Земля из-за вращения вокруг своей оси сплющена со стороны полюсов. Поэтому расстояние от центра Земли до полюсов (полярный радиус) меньше расстояния от центра Земли до экватора (экваториальный радиус).
Оцените отношение разности экваториального и полярного радиусов к среднему радиусу Земли $R=6370~км$. Землю считать жидким телом, окруженным тонкой эластичной оболочкой в виде земной коры.
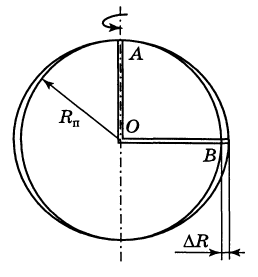
Решение: Пусть давление в центре Земли $p$. Рассмотрим два тонких столба жидкости $O A$ и $O B$ сечением $S$ и длиной $R_{п}$ (полярный радиус), расположенных вдоль оси вращения Земли и в экваториальной плоскости (см. рисунок).  Оценочно будем считать, что они притягиваются к центру Земли с одинаковой силой $F$. Условие равновесия столба $O A$: $F=p S$. На столб $O B$ давит «довесок» толщиной $\Delta R$. Центр масс столба $O B$ движется с ускорением$a=\left(\frac{2 \pi}{T}\right)^{2} \frac{R_{п}}{2}$, где $T=24~ч$. По второму закону Ньютона$$F-p S+\rho g S \Delta R=\rho S R_{п} a.$$Из записанных уравнений с учетом того, что замена $R_{п}$ на $R$ мало изменит числовой ответ, получаем$$\frac{\Delta R}{R}=\left(\frac{2 \pi}{T}\right)^{2} \frac{R}{2 g} \approx \frac{1}{582}.$$Отметим, что табличное значение составляет $\frac{1}{297}$.
Ответ: $$ \frac{\Delta R}{R}=\left(\frac{2 \pi}{T}\right)^{2} \frac{R}{2 g} \approx \frac{1}{582}. $$
Темы:
T, Гравитация, Всероссийские, Вращательное движение, Гидростатика